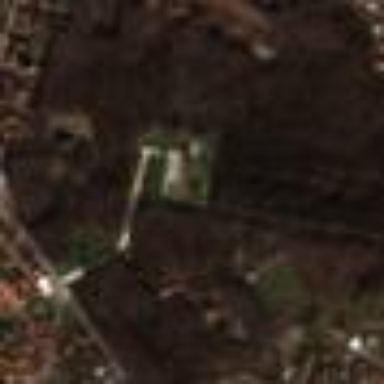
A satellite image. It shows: Park with historic memorial site.